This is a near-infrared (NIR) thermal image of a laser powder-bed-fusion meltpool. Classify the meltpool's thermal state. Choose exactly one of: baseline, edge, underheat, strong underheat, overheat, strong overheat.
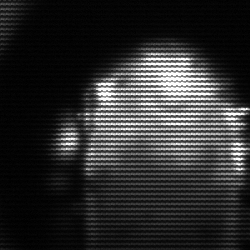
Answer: baseline